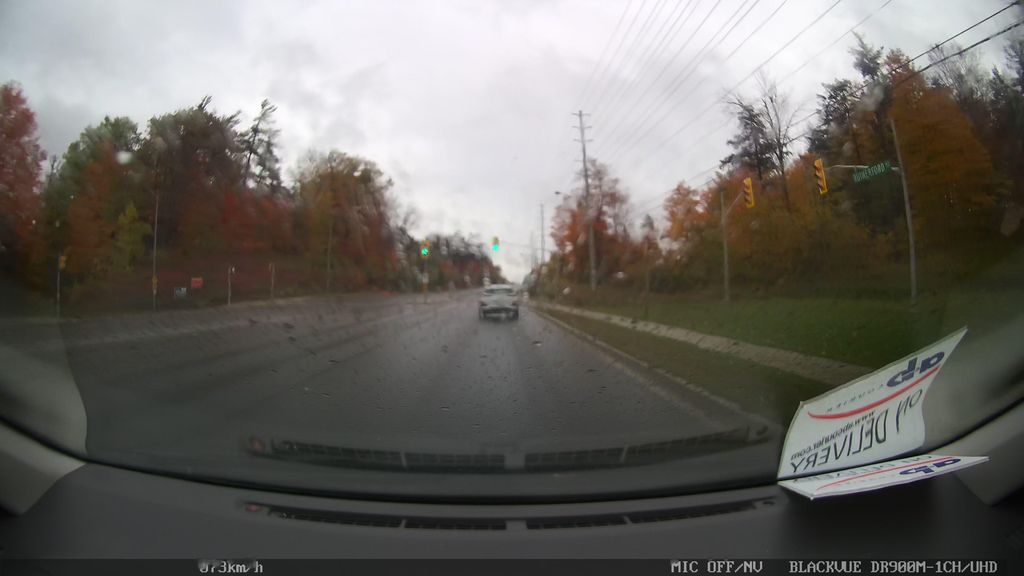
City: toronto